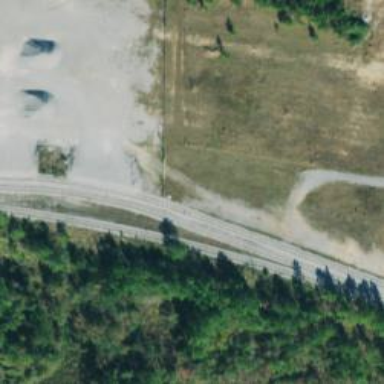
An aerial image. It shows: Rail spur service used for transporting aggregate.